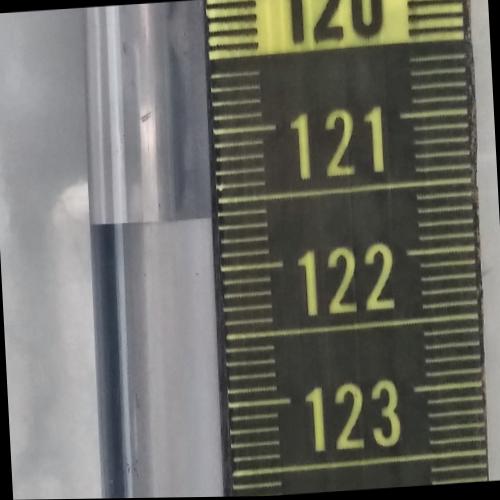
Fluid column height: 121.6 cm